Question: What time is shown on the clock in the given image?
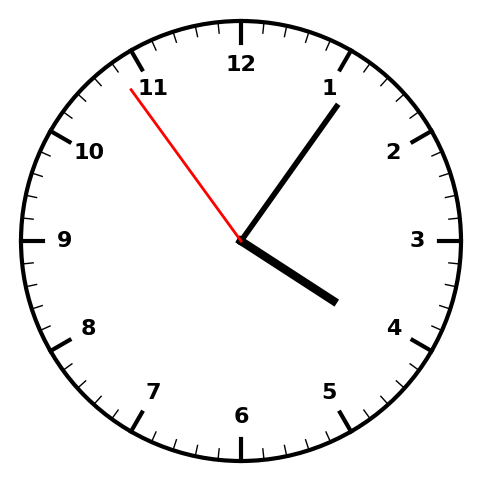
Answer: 04:05:54